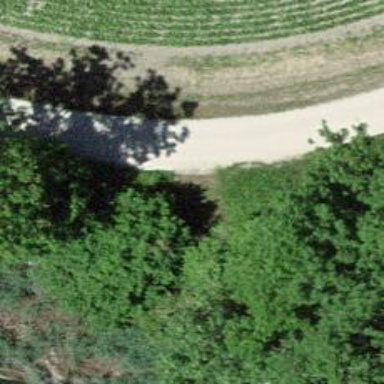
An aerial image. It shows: Unpaved track with grade2 track type.